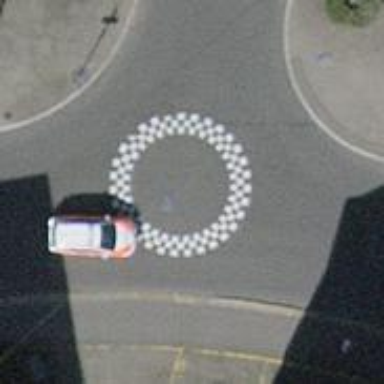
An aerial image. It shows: Rosette traffic calming feature.